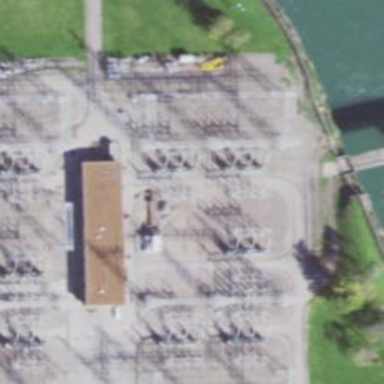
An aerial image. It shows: Switch for power supply.